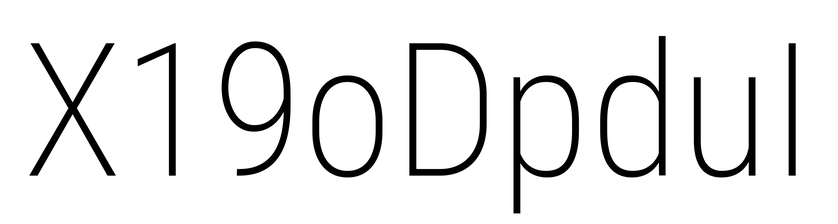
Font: Roboto_Condensed_ExtraLight